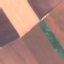
Land use / land cover class: AnnualCrop